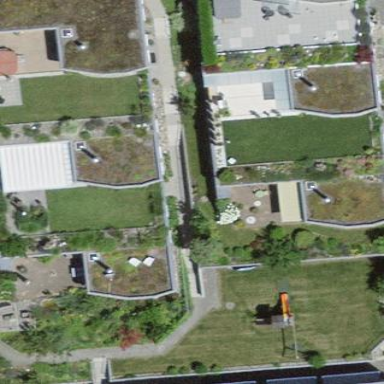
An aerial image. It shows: Residential building.